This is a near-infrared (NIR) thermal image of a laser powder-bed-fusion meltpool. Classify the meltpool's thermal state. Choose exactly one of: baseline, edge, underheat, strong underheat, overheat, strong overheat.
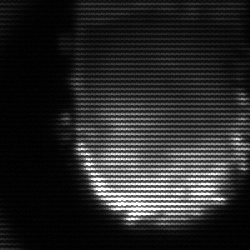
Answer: baseline